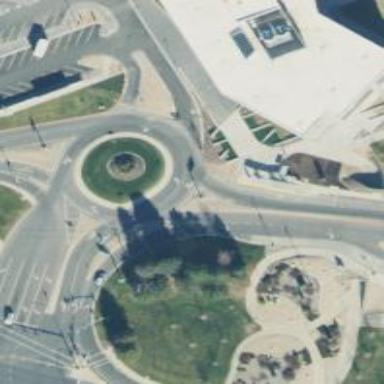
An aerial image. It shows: Tertiary road with asphalt surface leading to roundabout.